Question: I have translated this <URL> to python 2.7, it's working.
But now I have a problem I can't solve by myself:
I would like to have the 100 value on the top, and 0 on the down. How to do this?
Here's my code:
'''
#!/usr/bin/env python
# coding: utf8
import pygtk
pygtk.require('2.0')
import gtk
class Fan():
def destroy(self, widget, donnees=None):
gtk.main_quit()
exit()
def __init__(self):
window = gtk.Window(gtk.WINDOW_TOPLEVEL)
window.set_title('Vertical Scales')
window.set_border_width(10)
window.connect("destroy", self.destroy)
window.set_size_request(-1, 150)
# Recuperation des informations de surface d'affichage
self.screen = window.get_screen()
self.largeur = int(self.screen.get_width())
self.hauteur = int(self.screen.get_height())
window.move(self.largeur/2-150,self.hauteur/2-40)
window.set_default_size(100, 200)
#Adjustments
#value, min, max, step, pg-incr,pg-size
adj1 = gtk.Adjustment(50, 0, 100, 1.0, 1.0, 0.0)
adj2 = gtk.Adjustment(50, 0, 100, 1.0, 1.0, 0.0)
scale1 = gtk.VScale(adj1)
scale2 = gtk.VScale(adj2)
scale1.value_pos = gtk.POS_RIGHT
scale2.value_pos = gtk.POS_LEFT
hbox = gtk.HBox(True, 5)
hbox.pack_start_defaults(scale1)
hbox.pack_start_defaults(scale2)
window.add(hbox)
hbox.show()
window.show_all()
if __name__ == "__main__":
base = Fan()
gtk.main()
'''
Here is a screenshot, I would like to have 100 with the curser on the top, and 0 with the curseur on the bottom of the window:

Thanks
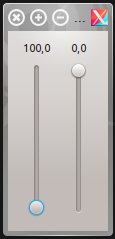
Answer: gtk.Scale objects inherit from <URL>; you need to set the Range property "inverted" to True.
So put this somewhere after the statements that create your VScales:
'''
scale1.set_inverted(True)
scale2.set_inverted(True)
'''
---
PS. To run your code on my system I had to change your coding statement to
'# -*- coding: latin-1 -*-'
but I that's because of changes the Stackoverflow formatting software does to text posted here.
---
The official GTK+ tutorials are good (although they contain some examples that use deprecated code) but GTK is so big that it's not easy for the tutorials to cover everything. You need to get familiar with the GTK reference manual, and how it explains things. :)
So if you look at the page for gtk.HScale, it has a link to various properties, including gtk.Range properties. That link mentions "inverted" as one of the properties, and elsewhere on the page it explicitly describes the 'set_inverted' and 'get_inverted' methods. Note that functions named like that are standard in GTK for setting & getting properties, so if you know (or can guess :) ) a property name, then you also know how to set or get it.
The gtk.HScale page also mentions that it inherits from gtk.Scale, so that page is also worth looking at for extra info.
---
I just noticed that you have
'''
self.largeur = int(self.screen.get_width())
self.hauteur = int(self.screen.get_height())
'''
But you can just do
'''
self.largeur = self.screen.get_width()
self.hauteur = self.screen.get_height()
'''
since those get_width() & get_height() methods both return 'int'.
Rather than using window.move(), you should take a look at 'gtk.Window.set_position()' and the <URL>.